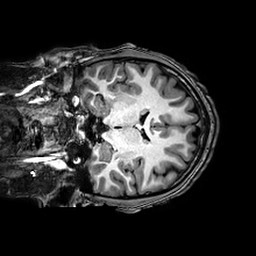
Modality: T1w
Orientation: coronal
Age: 24
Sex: male